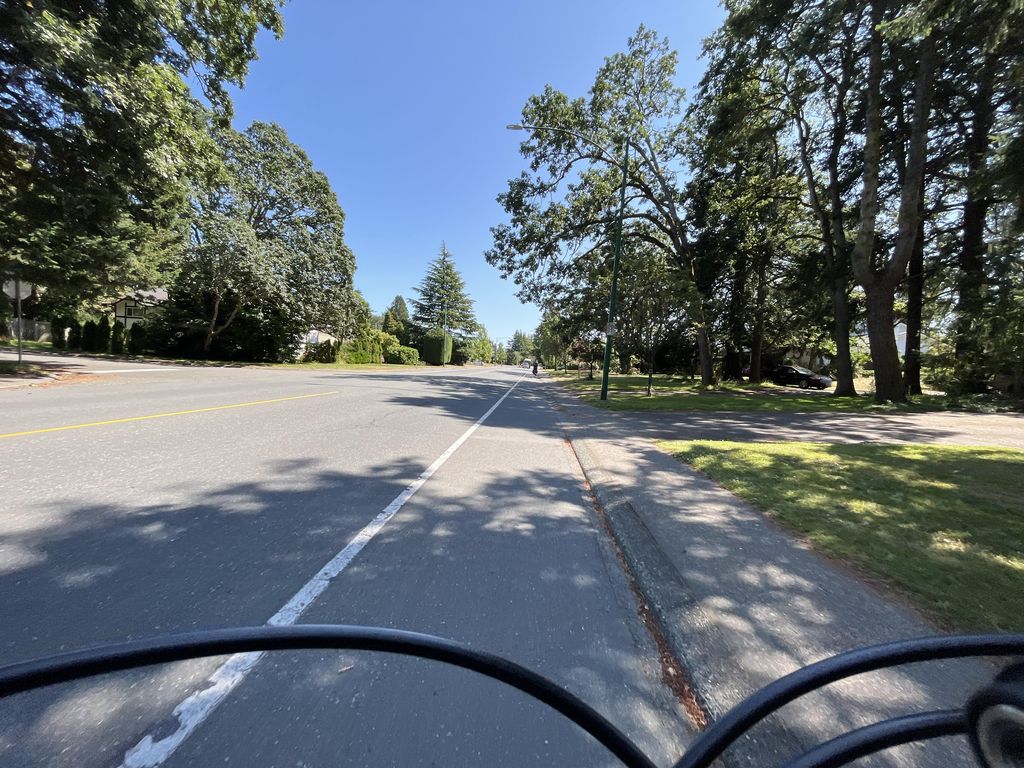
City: victoria